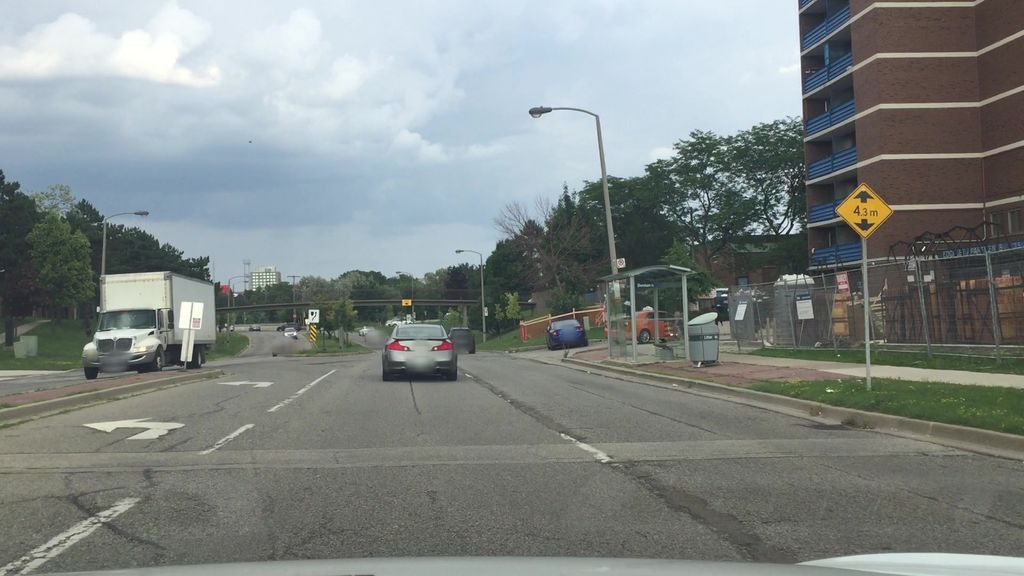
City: toronto